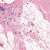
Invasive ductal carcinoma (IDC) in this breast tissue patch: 0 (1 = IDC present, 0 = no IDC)